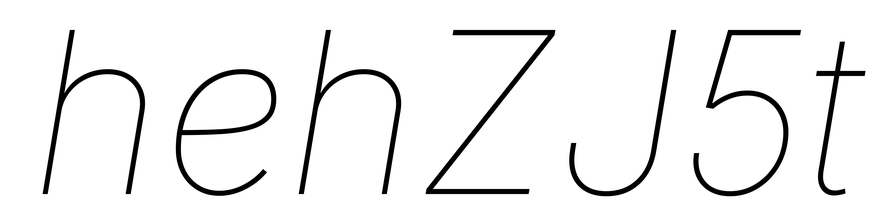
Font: Inter-Italic_Thin_Italic